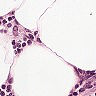
Metastatic tissue present: no